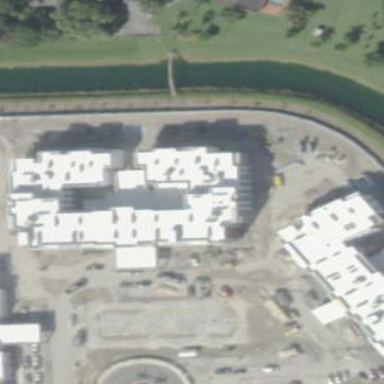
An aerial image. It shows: Nursing home building.